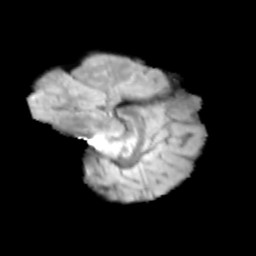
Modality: T2w
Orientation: sagittal
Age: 12
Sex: female
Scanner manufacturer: siemens
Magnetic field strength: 3 T
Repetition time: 3.8 s
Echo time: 0.07 s